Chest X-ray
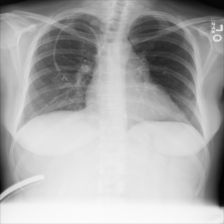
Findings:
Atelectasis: negative
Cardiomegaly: negative
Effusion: negative
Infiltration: positive
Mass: negative
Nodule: negative
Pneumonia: negative
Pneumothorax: negative
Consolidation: negative
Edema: negative
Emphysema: negative
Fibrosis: negative
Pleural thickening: negative
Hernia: negative